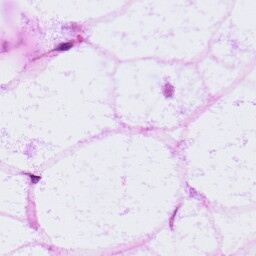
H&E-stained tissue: LymphNode